Question: I have 3 tables: 'Objects', 'Locations', 'Hotels'.
Each object has several locations, and each location has several hotels (in 20 miles radius by default).
My models (a little bit simplified it to concentrate on the main things)
'''
attr_accessible :name
has_many :locations
has_many :hotels
'''
'''
attr_accessible :name, :address, :longitude, :latitude
has_many :objects
has_many :hotels
'''
'''
attr_accessible :name, :address, :longitude, :latitude
has_many :objects
has_many :locations
'''
I want to create a search form, where user will be able to input Object's , and .
The output should be a list of all hotels, which are located within the given radius (less or equal to 20 miles) from the center of each location, which corresponds to object.
I want to use <URL> gem method 'near', but I am not sure how to build the controller layer of such task.

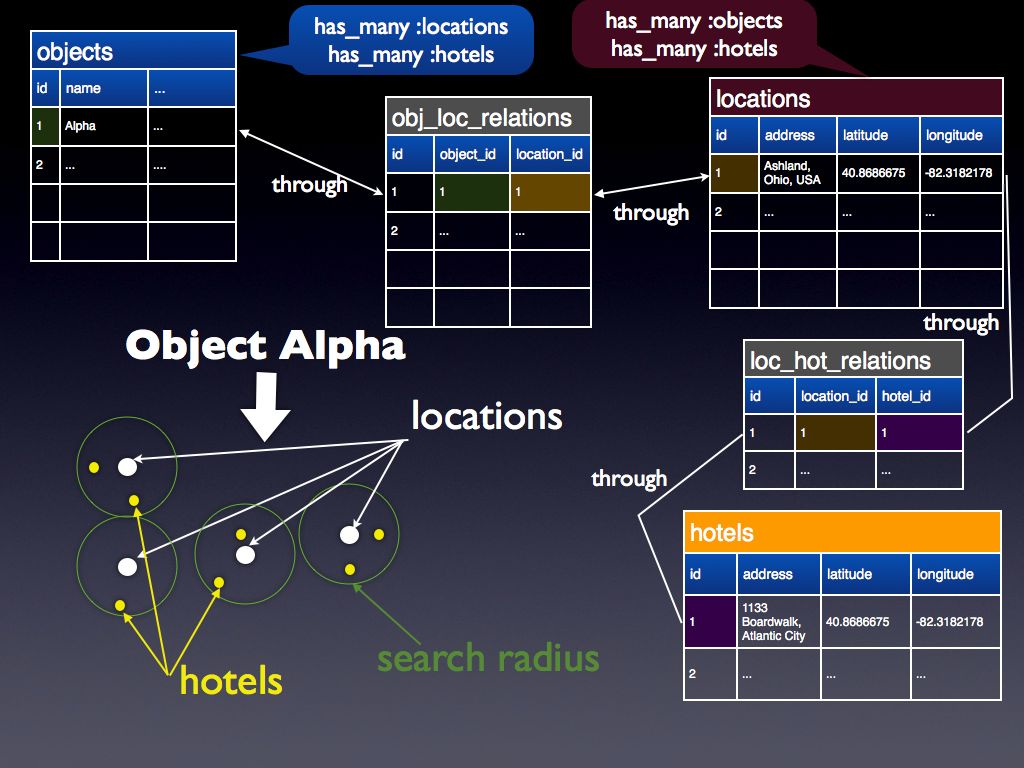
Answer: You want a spatial-query-engine in your db to do these queries, e.g. MongoDB or PostGIS (in Postgres). I think the answer you're looking for will vary depending on which one you're using. I use PostGIS for this stuff and really like it.
That said, Geocoder can be used to power this internally without a spatial-query-engine, though it will be not-so-efficient. It will grind to a halt if you get really big. If you look at the source: <URL>
'''
# skeleton for the controller method
obj = Object.find(name)
locations = obj.locations
near_hotels = locations.map do |loc|
locations.hotels.near([loc.latitude, loc.longitude])
end
'''
not sure the near method properly takes a radius argument, but you could write your own pretty easily by basically copying it:
'''
# on the hotel class
def nearby(lat, lon, radius)
options = self.send(:near_scope_options, lat, lon, radius, {})
select(options[:select]).where(options[:conditions]).
order(options[:order])
}
'''
I strongly suggest you check out PostGIS.
Note, my example method produces a relation. You can narrow down your selection by scoping to just those hotels that match your object.